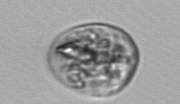
Label: Amoeba